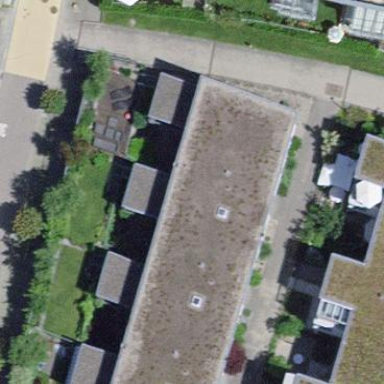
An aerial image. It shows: Simple house.